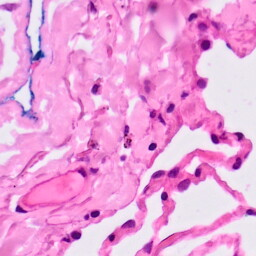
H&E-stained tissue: Lung